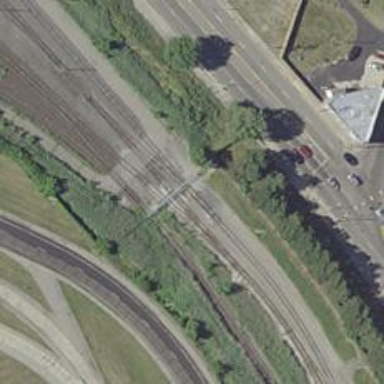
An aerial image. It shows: Railway yard.